Question: So my teacher wants me to write program where I have to read through a txt file and assign each line as a string to a TreeMap in alphabetic order. I tried to use Scanner to read through the file and I'm trying to get the first letter of each line by using the charAt(0) method but every time I run it, it returns an error saying "Exception in thread "main" java.lang.StringIndexOutOfBoundsException: String index out of range: 0" So if anyone can point out the mistakes I made in the program I would really appreciate it.

'''
TreeMap<Integer, String> list= new TreeMap<Integer, String>();
Scanner scan= new Scanner(System.in);
System.out.println("Enter file name");
String filename= scan.nextLine();
try{
scan= new Scanner (Paths.get(filename));
}
catch (IOException ioException)
{
System.err.println("Error opening file. Terminating.");
System.exit(1);
}
try
{
while(scan.hasNextLine())
{
String line= scan.nextLine();
char ch1 = line.charAt(0);
int key=(int) ch1;
list.put(key, line);
}
}
catch (IllegalStateException stateException)
{
System.err.println("Error reading from file. Terminating.");
System.exit(1);
}
'''
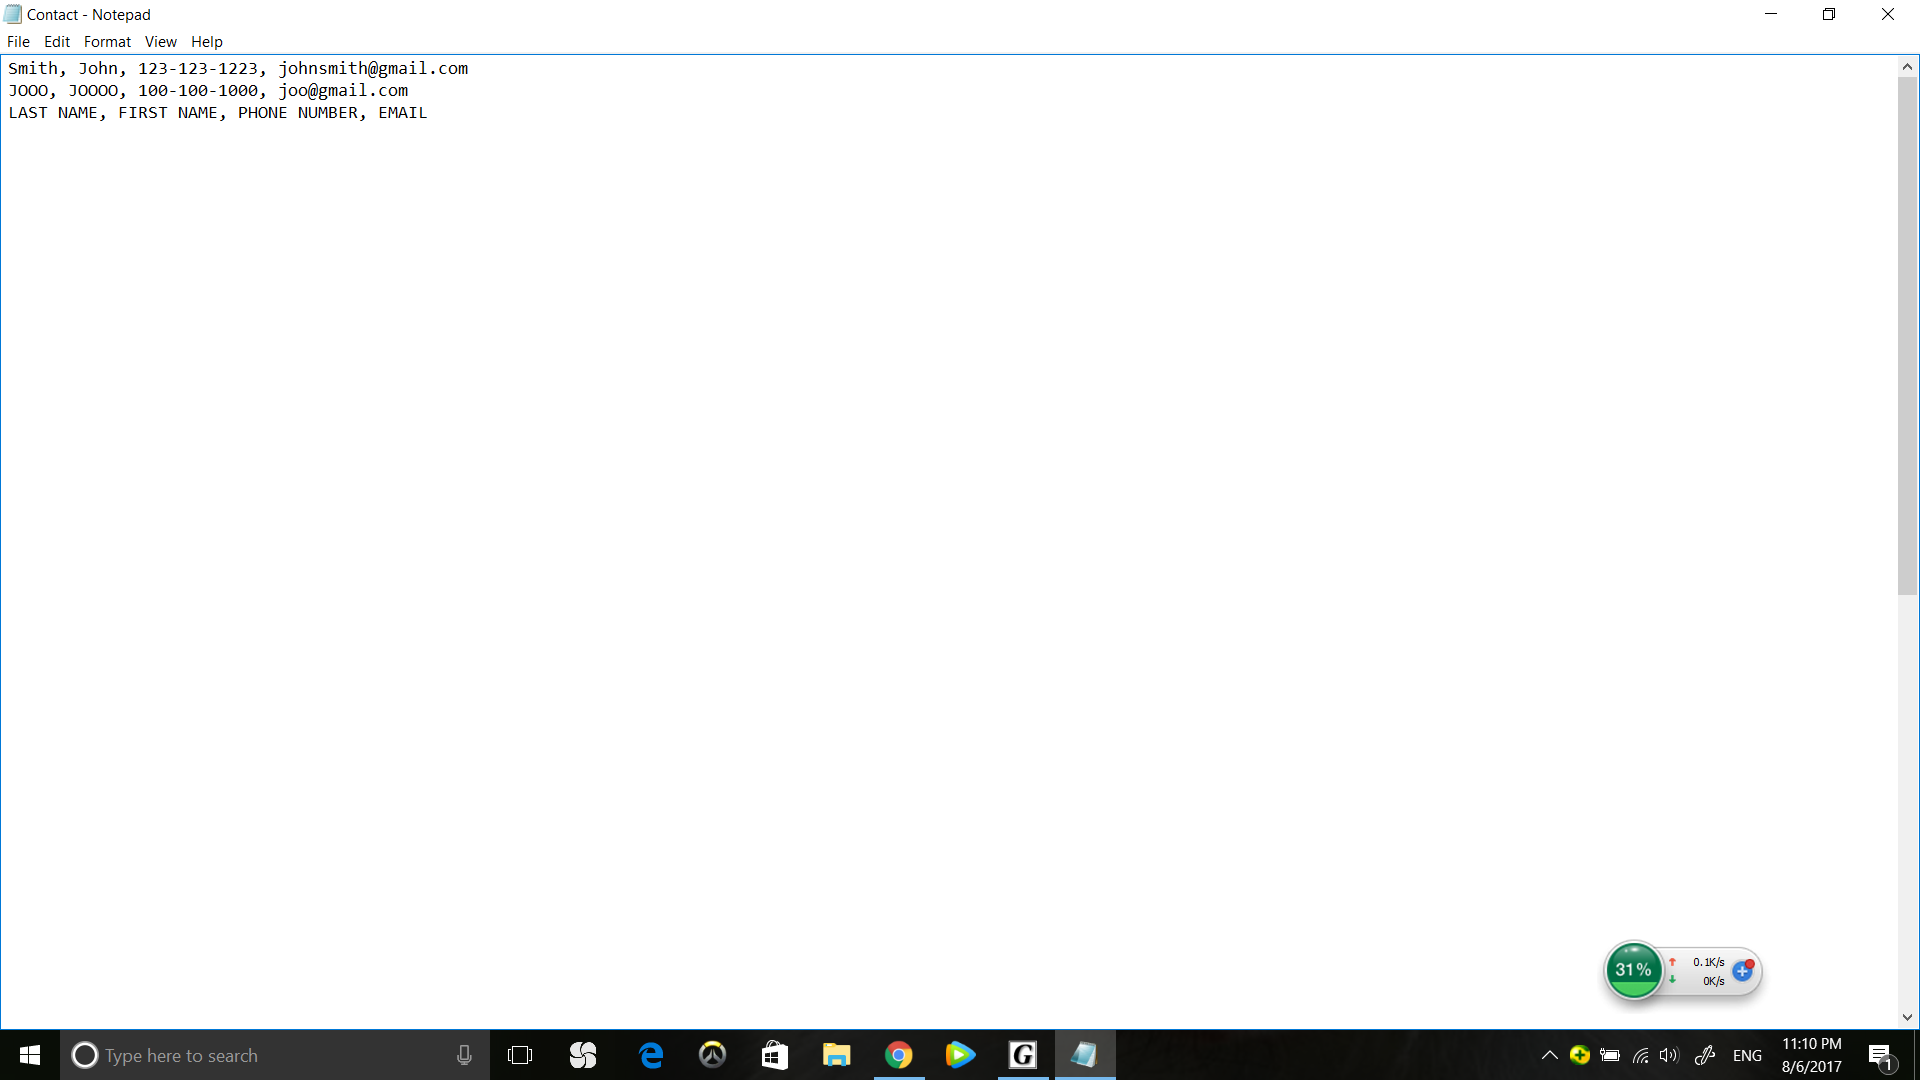
Answer: Make a length check before reading the 1st character:
'''
if(line.length() > 0) {
char ch1 = line.charAt(0);
int key = (int)ch1;
list.put(key, line);
}
'''
Your file likely has a trailing newline, which 'Scanner' strips off, leaving you with an empty string.